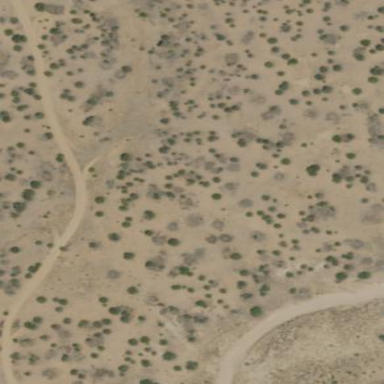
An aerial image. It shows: Area covered in scrub vegetation.